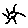
Label: sun